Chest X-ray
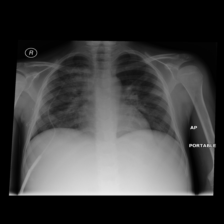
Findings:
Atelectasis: negative
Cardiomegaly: negative
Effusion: negative
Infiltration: negative
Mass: negative
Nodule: negative
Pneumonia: negative
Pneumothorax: negative
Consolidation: negative
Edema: negative
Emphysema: negative
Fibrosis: negative
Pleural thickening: negative
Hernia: negative